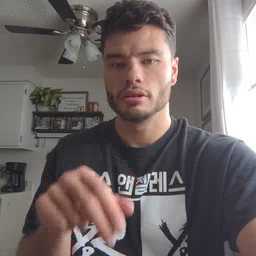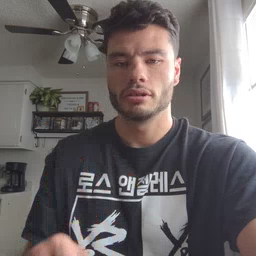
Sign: stuck